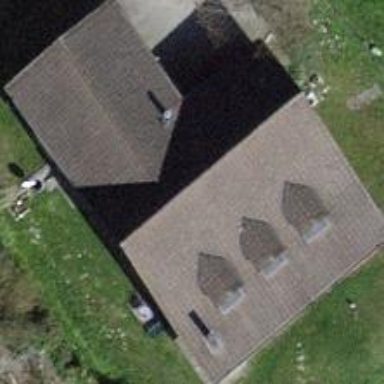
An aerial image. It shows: Building with tile roof.